Question: At my web page I have 'background: gray', and now I need to add a white shadow circle such as shown in the picture. One of my decisions is to add 'url:('../img/background.png') no-repeat gray' but I can't connect the colors because the image had a vertical gradient.
I think that it is possible to do this using CSS 3, am I right?

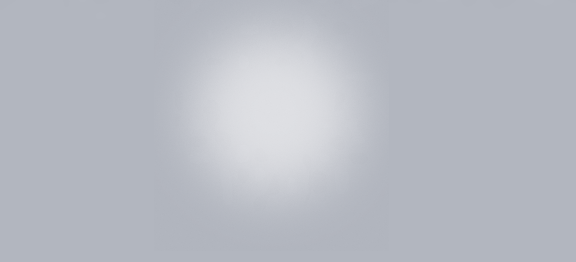
Answer: That's radial gradient.
'''
body {
width: 600px;
height: 300px;
background-image: -o-radial-gradient(circle, #fff, #b1b5be 150px);
background-image: -moz-radial-gradient(circle, #fff, #b1b5be 150px);
background-image: -webkit-radial-gradient(circle, #fff, #b1b5be 150px);
background-repeat: no-repeat;
}
'''
<URL>